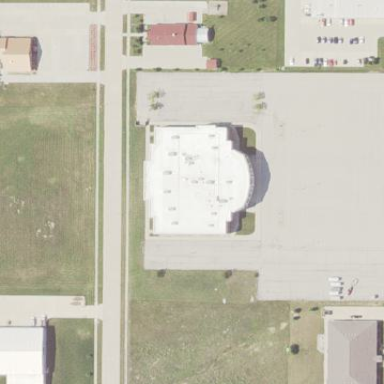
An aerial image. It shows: Building.